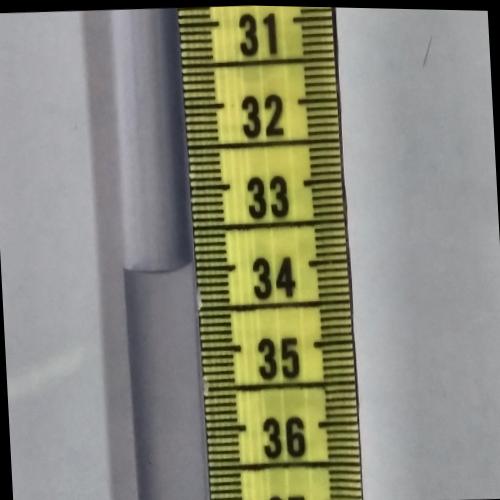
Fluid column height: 34.0 cm